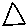
Label: triangle